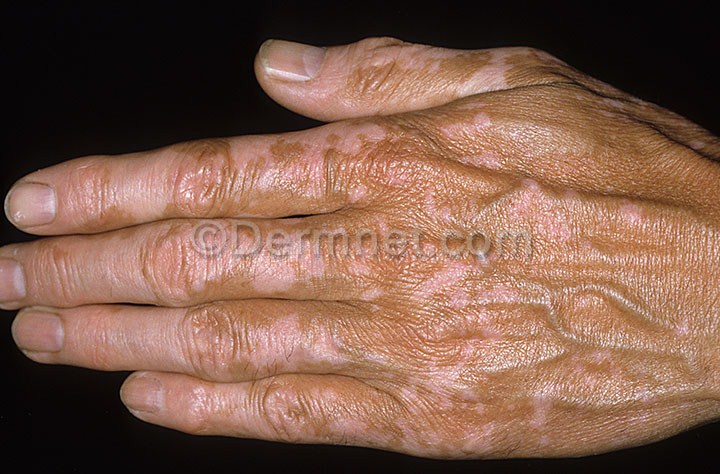
Disease: Light Diseases and Disorders of Pigmentation